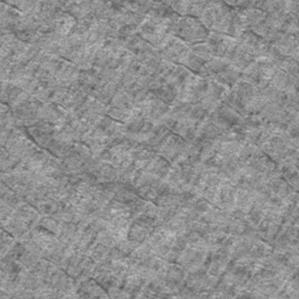
Label: frost